Current action and preconditions to check: trajectory_clear

Your task: For each precondition in the list above, predict whether it will hold at this action.

Consider the current scene as observed from the mobile robot's camera, and analyze the predicted future states of all dynamic agents (e.g., people, animals, vehicles, or any moving entities) within the NEXT SECOND.

IMPORTANT: Only answer "very likely" if you are absolutely certain—based on strong, clear evidence—that a dynamic agent will violate the precondition in the predicted future state. Do NOT answer "very likely" for unlikely, ambiguous, or low-probability risks.

Ask yourself for each precondition: Is there a high probability, with clear and convincing evidence, that the predicted future states of any dynamic agent will interfere with the predicted future state of the currently executing action within the NEXT SECOND, causing that precondition to fail?

Assess the risk level based on these predictions. Use "likely" or "very likely" if motions create a clear risk of interference.

Use "neutral" or "improbable" if agents are nearby but their predicted paths are clearly diverging or non-conflicting.

Failure Risk Categories: "very improbable", "improbable", "neutral", "likely", "very likely"

Answer Format: Output ONLY the probability_of_failure value from these categories: "very improbable", "improbable", "neutral", "likely", "very likely"

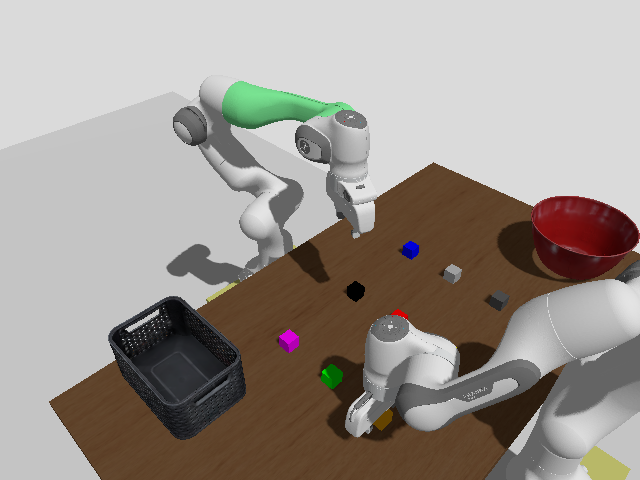

Answer: very improbable